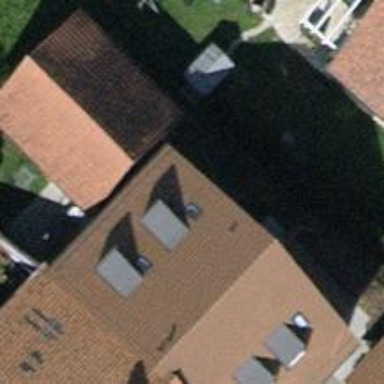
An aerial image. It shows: Shed.